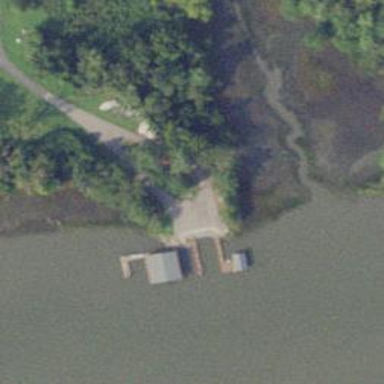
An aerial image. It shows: Man-made pier.